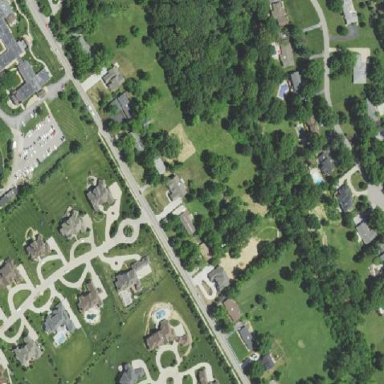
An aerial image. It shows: Single-family residential area.